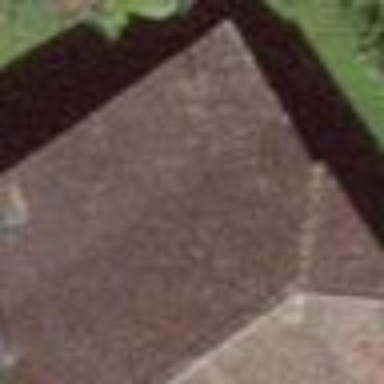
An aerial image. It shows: Barn.